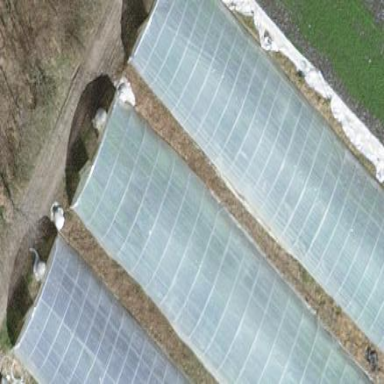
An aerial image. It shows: Greenhouse.